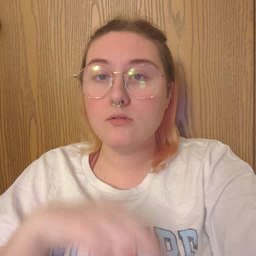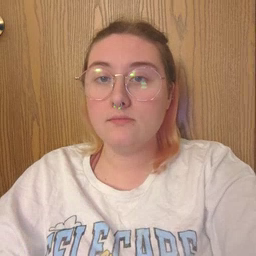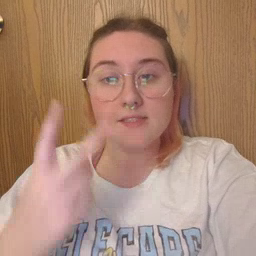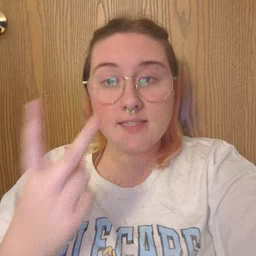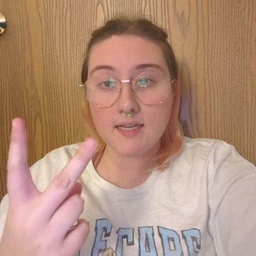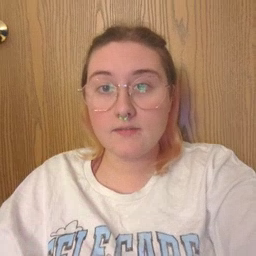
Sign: see